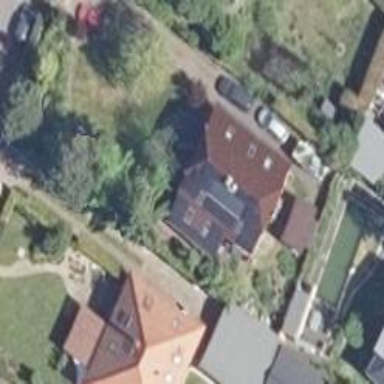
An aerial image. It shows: Half-hipped roof house.